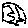
Label: hexagon